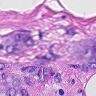
Metastatic tissue present: yes